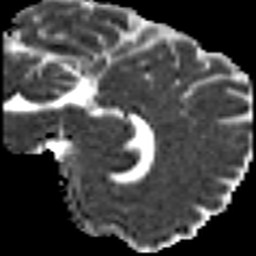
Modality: MD
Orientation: sagittal
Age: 32
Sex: male
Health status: healthy
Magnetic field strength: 3 T
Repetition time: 8.4 s
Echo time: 0.0926 s